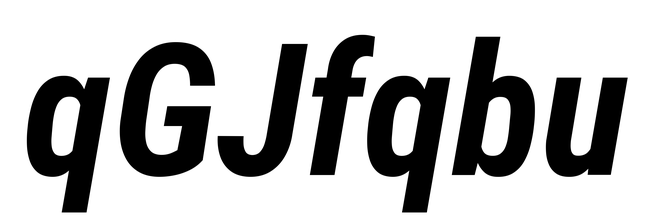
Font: Roboto-Italic_Condensed_Bold_Italic